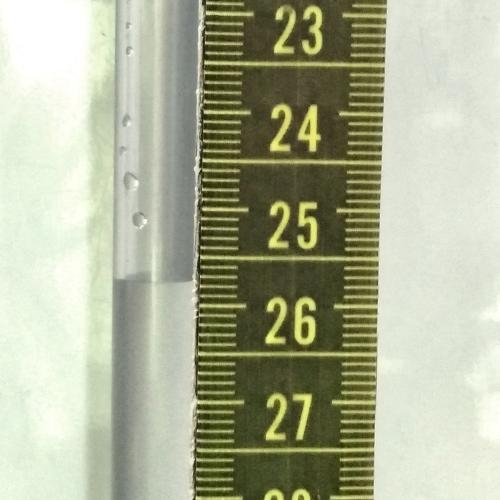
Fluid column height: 25.8 cm